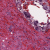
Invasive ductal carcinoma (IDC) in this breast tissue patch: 0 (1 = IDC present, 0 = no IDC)